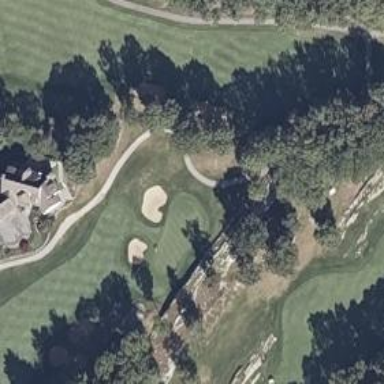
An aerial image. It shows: View of golf hole.